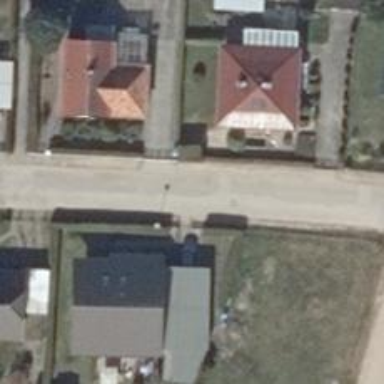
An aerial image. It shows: Driveway.